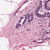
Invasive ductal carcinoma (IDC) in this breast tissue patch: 0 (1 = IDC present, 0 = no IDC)